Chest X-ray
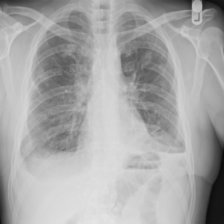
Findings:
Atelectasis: negative
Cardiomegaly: negative
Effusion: positive
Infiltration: negative
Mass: negative
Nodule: negative
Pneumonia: negative
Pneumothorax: negative
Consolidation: negative
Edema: negative
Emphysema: negative
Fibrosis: negative
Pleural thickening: negative
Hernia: negative